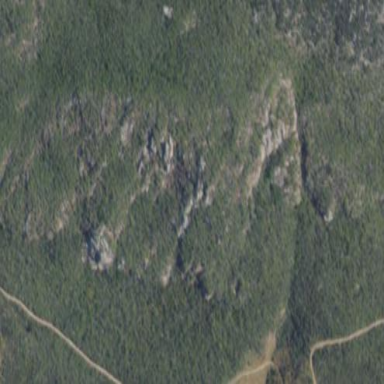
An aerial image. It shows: Landscape dominated by bare rock.